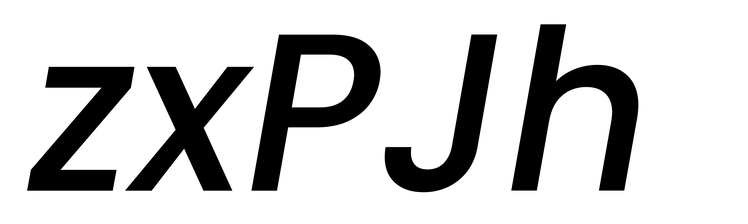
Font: Poppins-MediumItalic